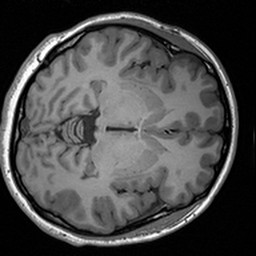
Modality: T1w
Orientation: axial
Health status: healthy
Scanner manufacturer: siemens
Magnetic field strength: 3 T
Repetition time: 1.9 s
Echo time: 0.00227 s